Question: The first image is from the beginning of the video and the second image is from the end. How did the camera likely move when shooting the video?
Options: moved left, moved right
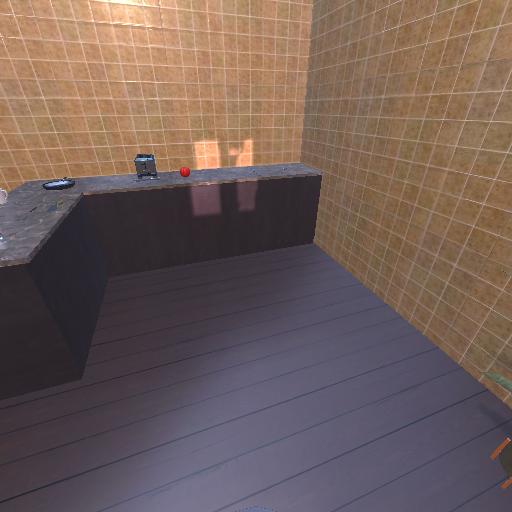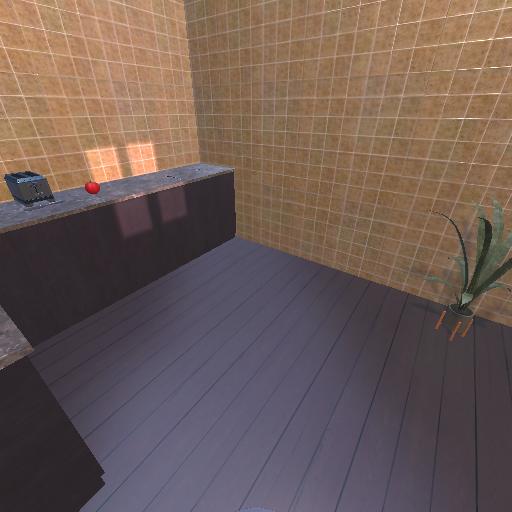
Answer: moved left